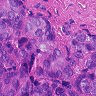
Metastatic tissue present: yes